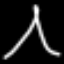
Label: The Eiffel Tower